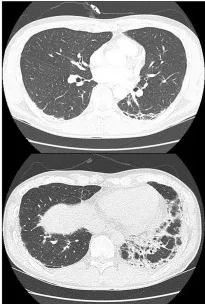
Serial chest CT findings and pulmonary functions of the patient. (B) CT performed just before the rituximab injection showed the increased extent of fibrosis. However, the patient did not complain of respiratory symptoms including cough or dyspnea, and FVC was slightly improved by 4.6% compared to baseline.
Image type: radiology (ct)